Field crop: tomato
Growth stage: 2
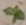
Species: solanum